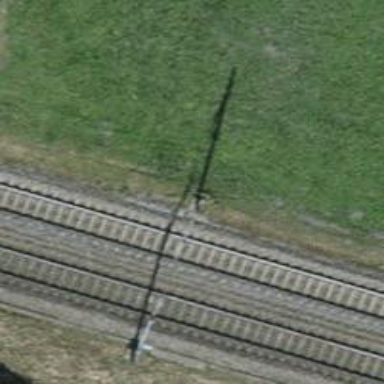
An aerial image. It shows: Solitary milestone along the railway.